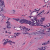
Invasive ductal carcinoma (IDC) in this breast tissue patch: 1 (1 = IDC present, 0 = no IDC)